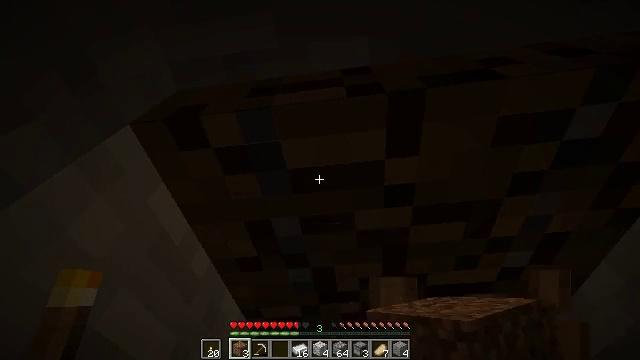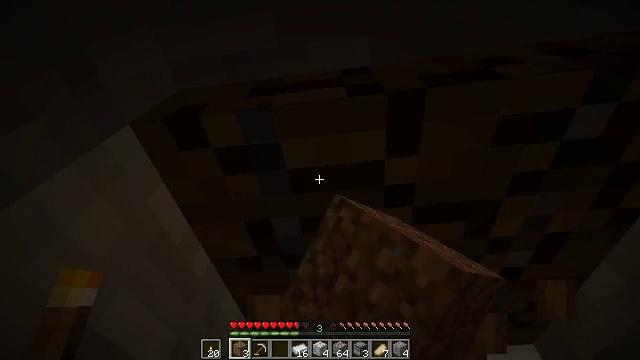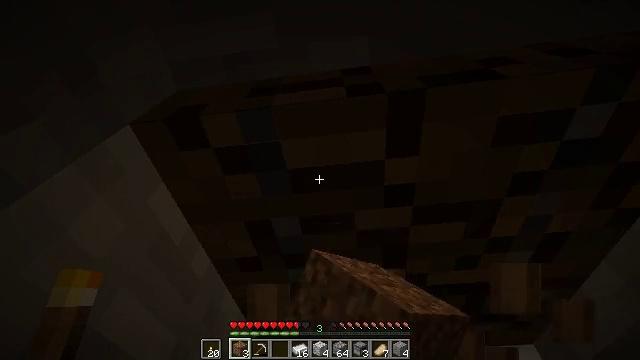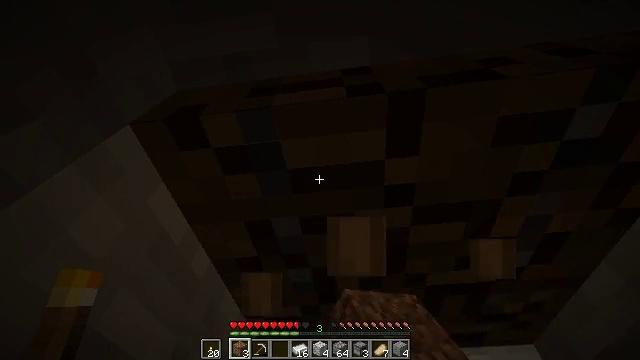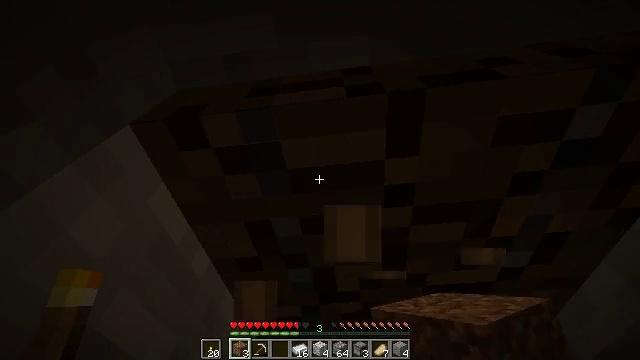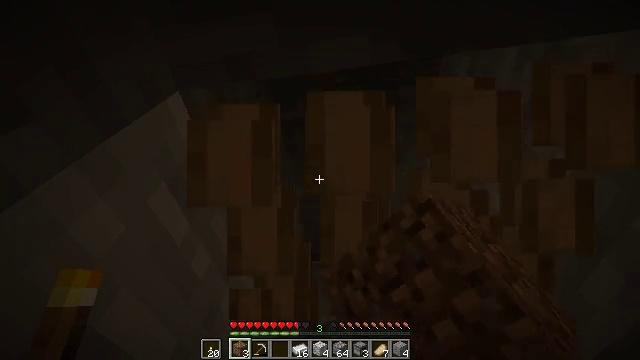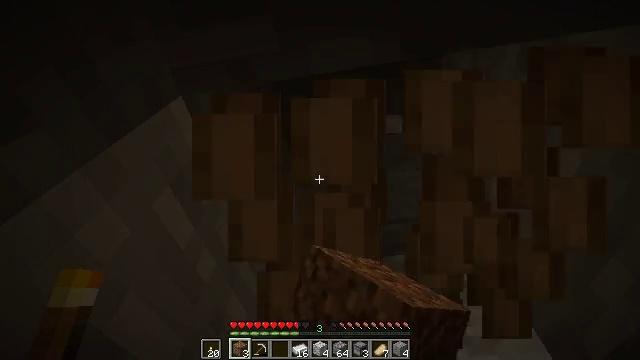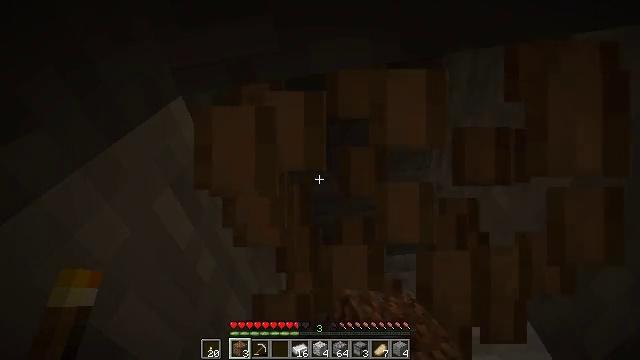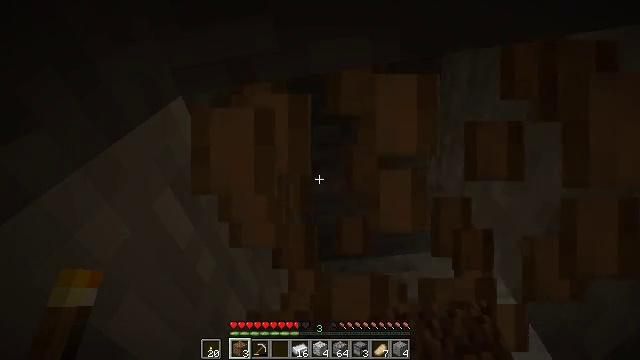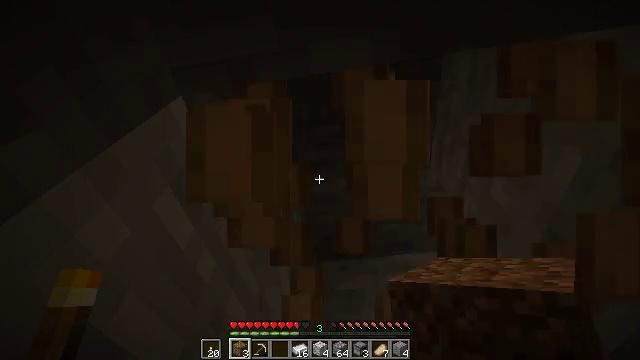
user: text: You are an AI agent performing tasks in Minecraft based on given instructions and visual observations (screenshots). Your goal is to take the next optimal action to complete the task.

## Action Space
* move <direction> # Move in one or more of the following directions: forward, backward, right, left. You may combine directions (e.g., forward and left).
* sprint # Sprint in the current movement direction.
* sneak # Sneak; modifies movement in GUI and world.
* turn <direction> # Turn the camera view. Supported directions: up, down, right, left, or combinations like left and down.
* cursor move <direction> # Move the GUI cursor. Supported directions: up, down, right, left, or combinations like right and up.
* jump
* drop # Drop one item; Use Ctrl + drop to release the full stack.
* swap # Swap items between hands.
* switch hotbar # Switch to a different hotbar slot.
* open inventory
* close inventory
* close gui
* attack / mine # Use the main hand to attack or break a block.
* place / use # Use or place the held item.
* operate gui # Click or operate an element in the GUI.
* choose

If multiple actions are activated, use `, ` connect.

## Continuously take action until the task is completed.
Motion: motion action
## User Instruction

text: Destroy the spruce trapdoor to collect it.
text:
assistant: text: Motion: attack / mine
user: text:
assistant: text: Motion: attack / mine
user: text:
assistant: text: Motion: attack / mine
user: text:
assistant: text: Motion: attack / mine
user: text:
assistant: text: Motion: attack / mine
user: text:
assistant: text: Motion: turn left, attack / mine
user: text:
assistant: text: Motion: attack / mine
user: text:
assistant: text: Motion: attack / mine
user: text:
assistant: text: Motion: attack / mine
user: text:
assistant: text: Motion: attack / mine